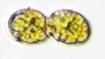
Label: Margalefidinium